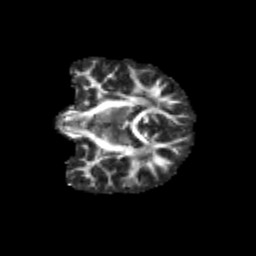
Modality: FA
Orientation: coronal
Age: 12
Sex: male
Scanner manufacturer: siemens
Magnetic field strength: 3 T
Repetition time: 3.8 s
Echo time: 0.07 s